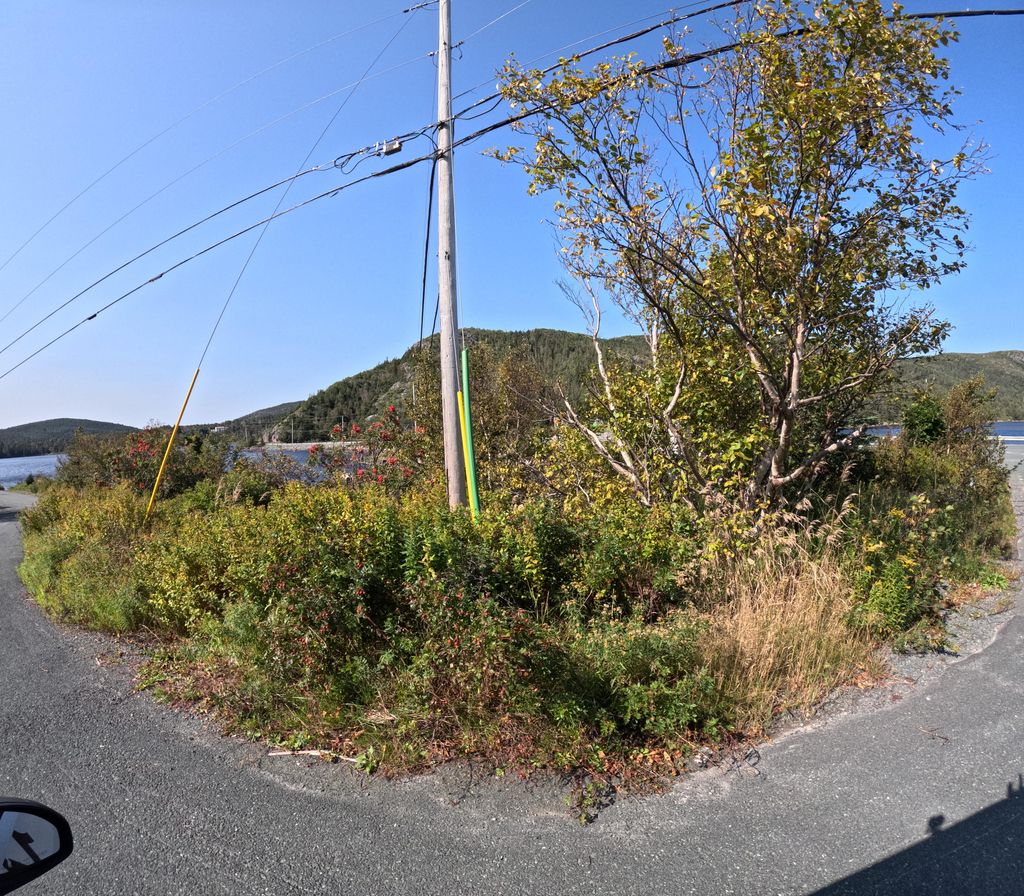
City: st_johns